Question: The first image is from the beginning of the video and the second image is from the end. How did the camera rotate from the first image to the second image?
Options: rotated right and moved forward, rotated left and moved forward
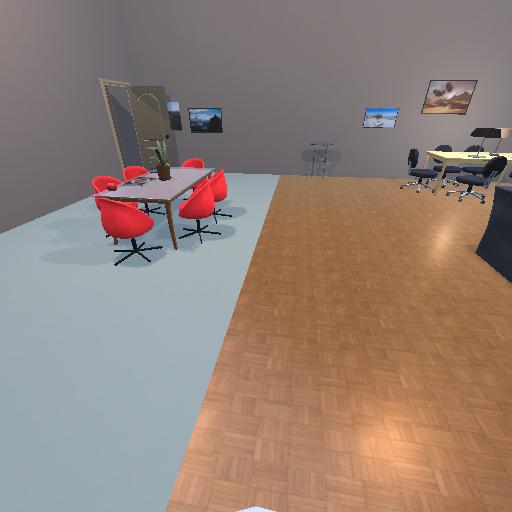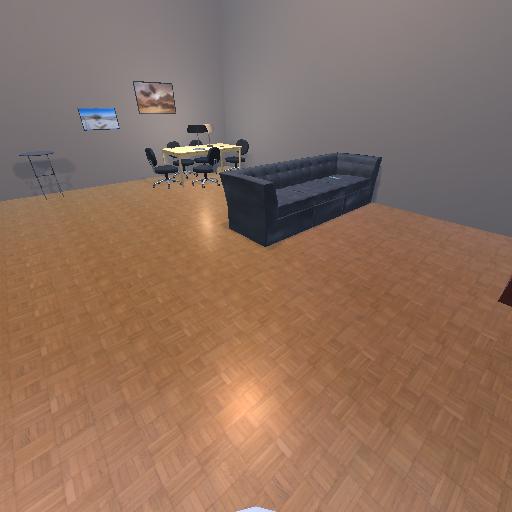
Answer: rotated right and moved forward